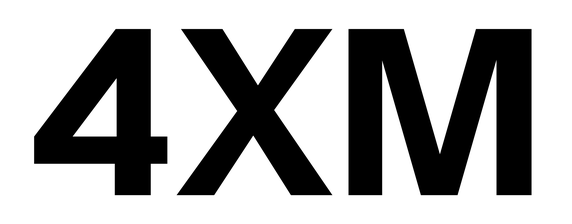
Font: InstrumentSans_Bold